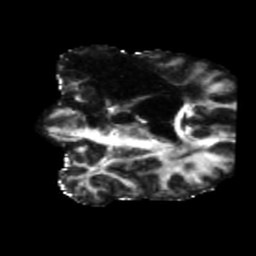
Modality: FA
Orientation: coronal
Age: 41
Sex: male
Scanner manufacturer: siemens
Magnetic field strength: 3 T
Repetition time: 5.47 s
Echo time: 0.0854 s